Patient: sex M, age 73
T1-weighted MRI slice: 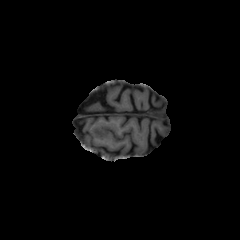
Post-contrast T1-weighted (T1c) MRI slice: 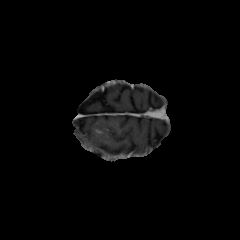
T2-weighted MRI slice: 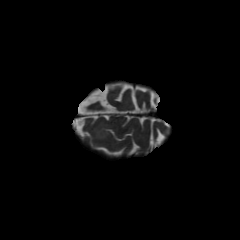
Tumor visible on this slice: yes
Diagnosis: Glioblastoma, IDH-wildtype
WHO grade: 4